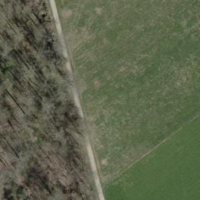
EUNIS habitat code: 44
Species observed at this site:
Urtica dioica